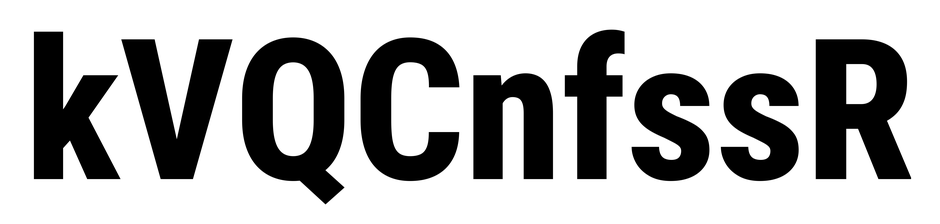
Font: Roboto_Condensed_ExtraBold